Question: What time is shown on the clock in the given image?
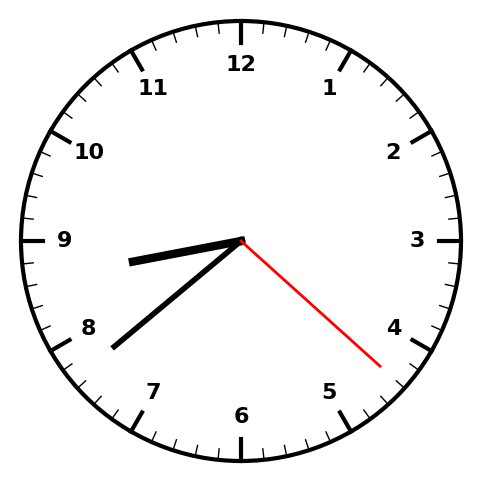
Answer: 08:38:22